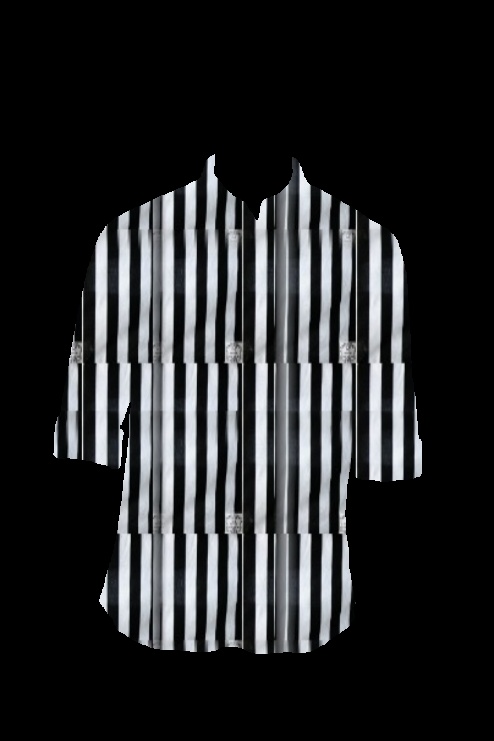
black white stripe tee